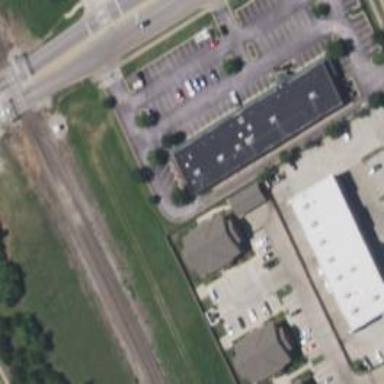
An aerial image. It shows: Retail building.